Question: The code below draws a wide dashed curve. The curve is so wide that the dashes overlap. The output seems wrong in some of the places the black dashes overlap. I've tested this in Preview on Mac OS X and Ghostscript. Can anyone explain?
'''
%!
50 0 translate
500 dup scale
0.3 setlinewidth
[0.05 0.03] 0 setdash
0.1 0.1 moveto 0.2 2 0.6 -1.0 1 1 curveto
stroke
showpage
'''

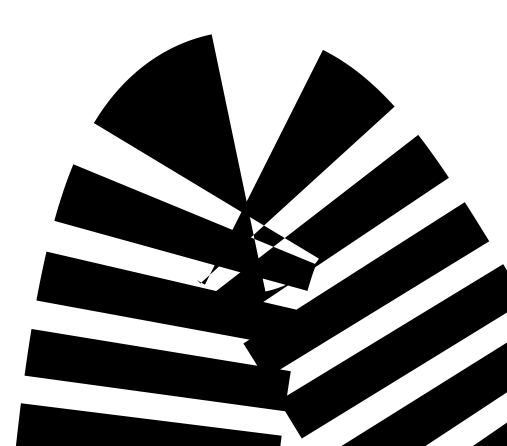
Answer: Looks like a bug to me, Acrobat Distiller produces a PDF file where the dash segments don't show the eofill behaviour. The JAWS PostScript interpreter also doesn't exhibit this. Presumably Mac OS/X Preview uses Ghostscript to render PostScript files for previewing.